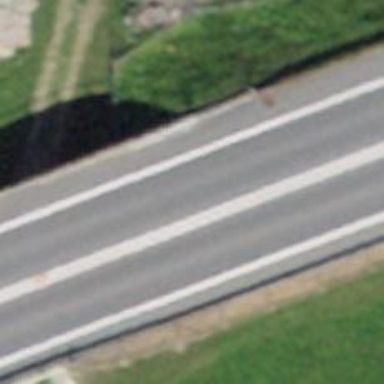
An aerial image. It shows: Motorway bridge with asphalt surface. It is part of trunk highway.